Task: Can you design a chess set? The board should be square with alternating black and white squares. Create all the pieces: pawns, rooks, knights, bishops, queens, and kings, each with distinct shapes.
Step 436:
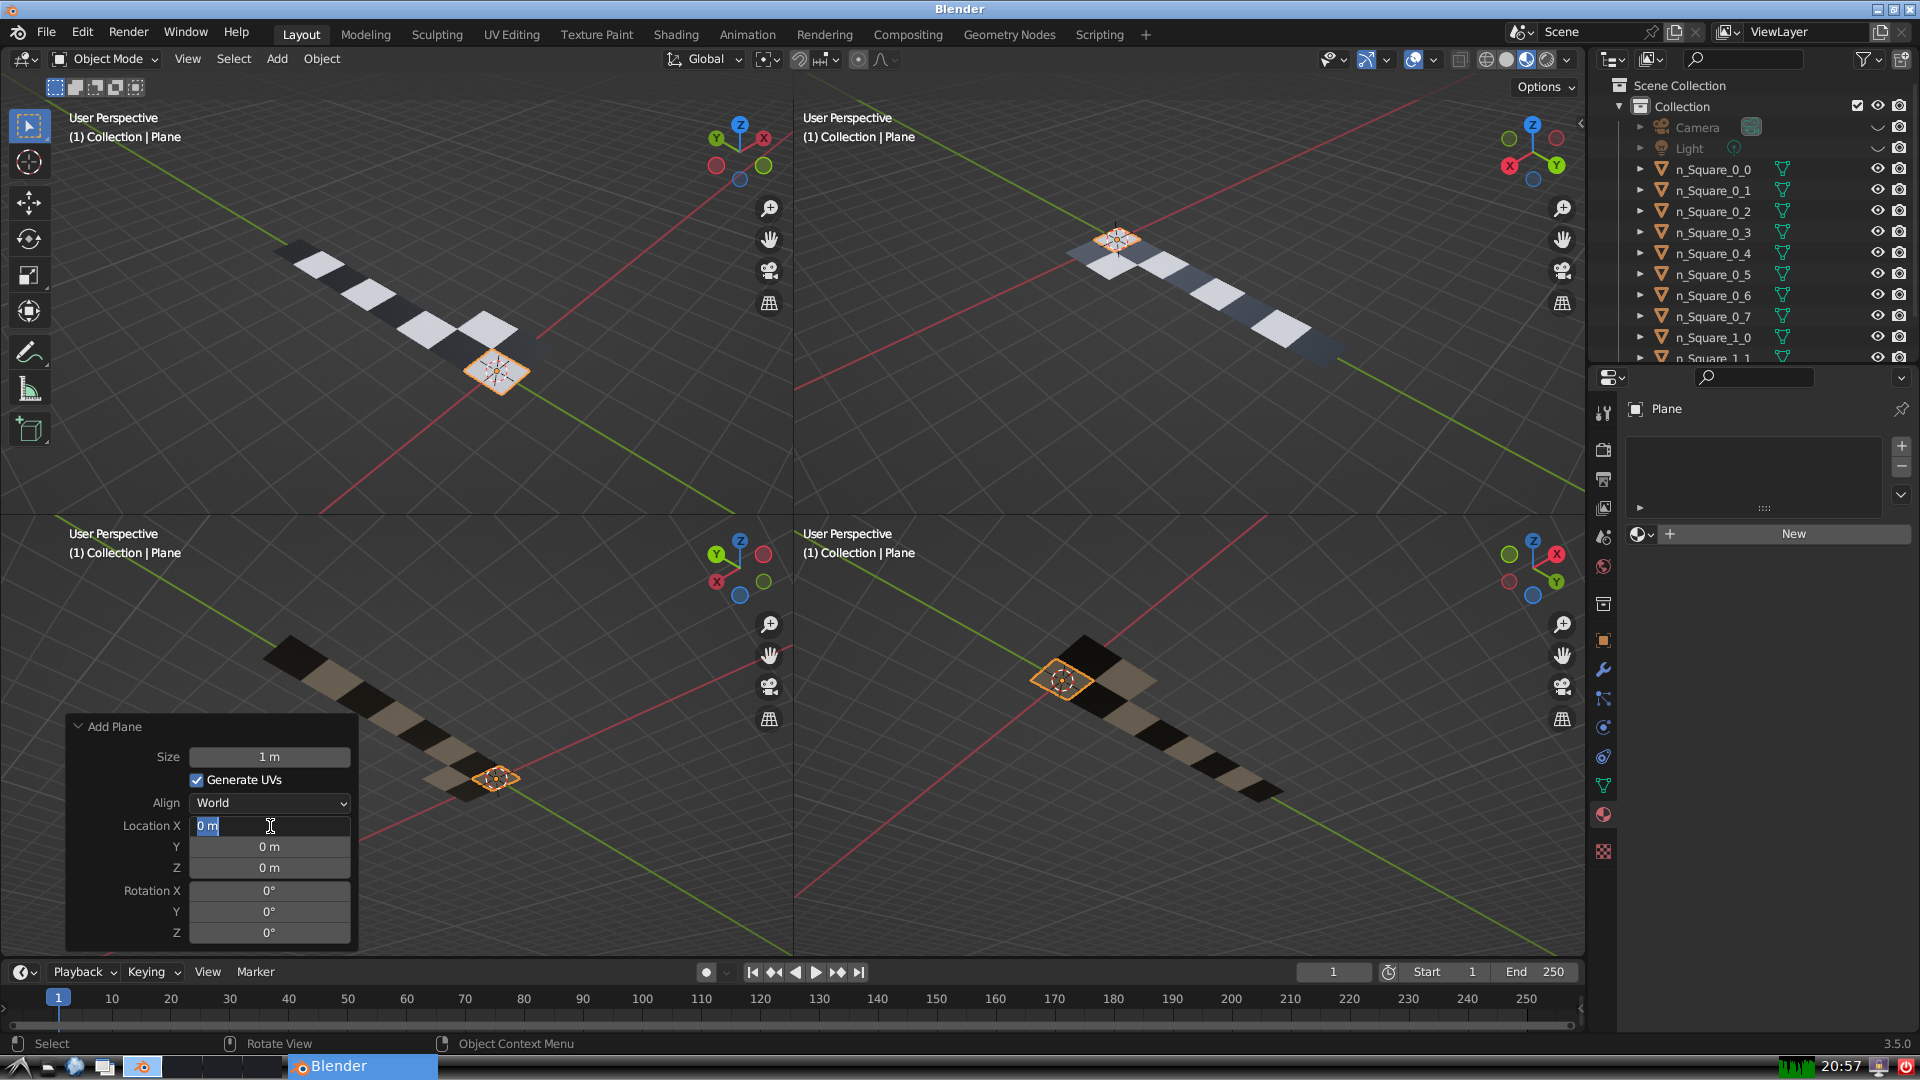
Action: input_text: 1.0